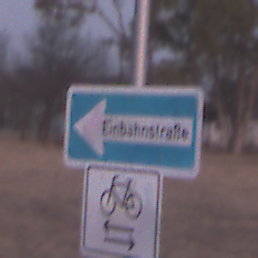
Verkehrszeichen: EinbahnstrasseLinksweisend
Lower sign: RichtungsangabeDurchPfeile9
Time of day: SunriseSunset
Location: Outdoor (Nature)
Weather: Clear
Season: NotSpecified
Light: Natural